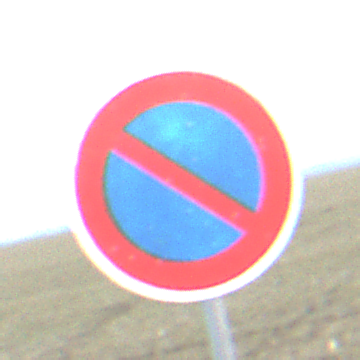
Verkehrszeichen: EingeschraenktesHalteverbot
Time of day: SunriseSunset
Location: Outdoor (RoadRail)
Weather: PartlyCloudy
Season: NotSpecified
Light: Natural